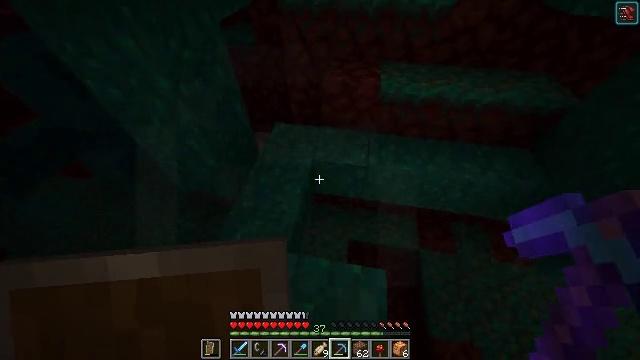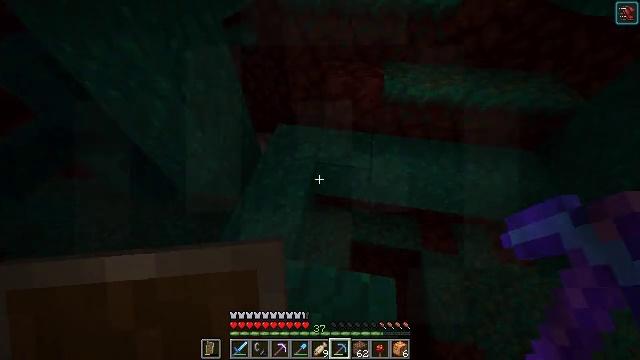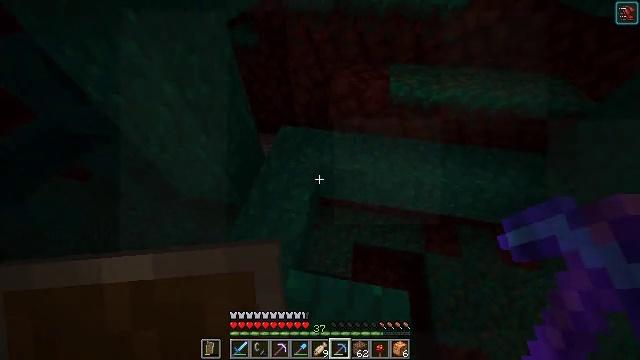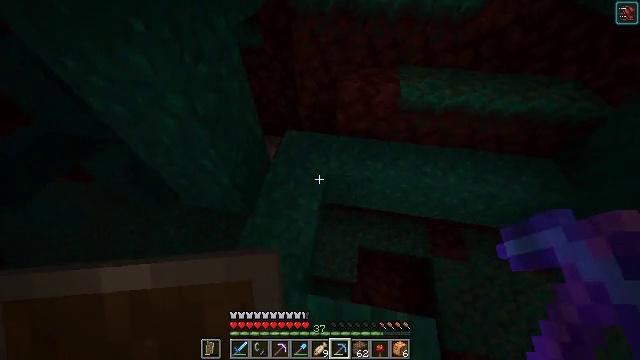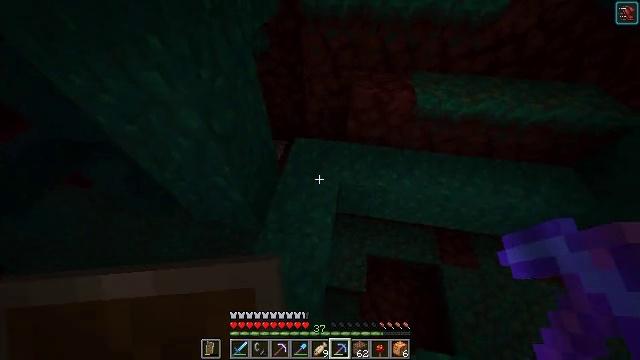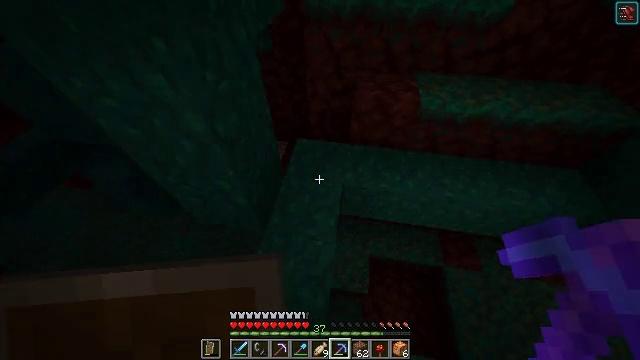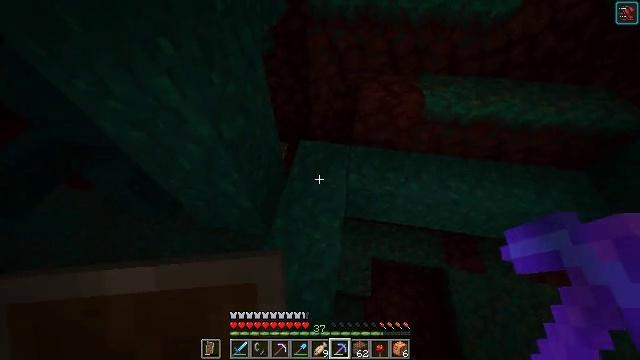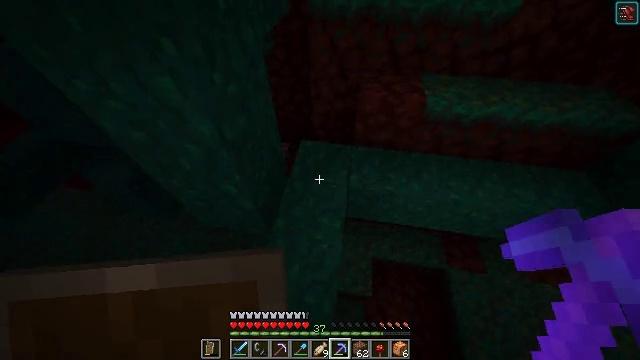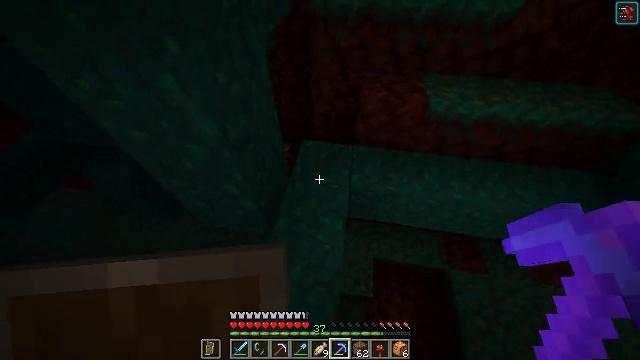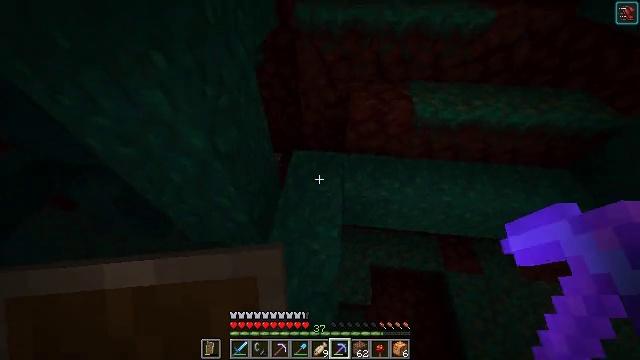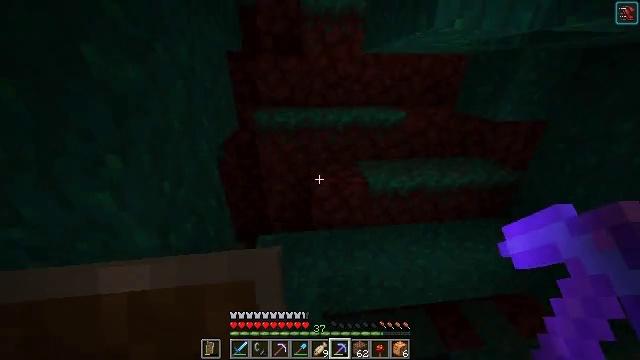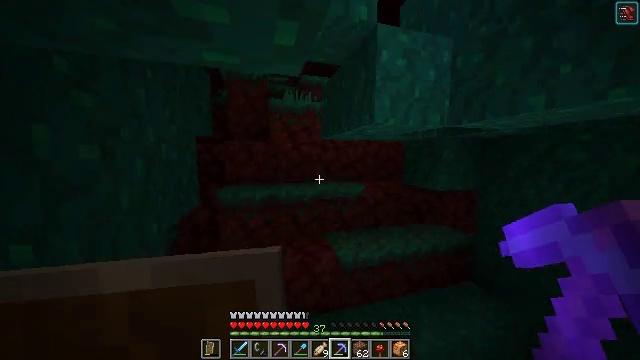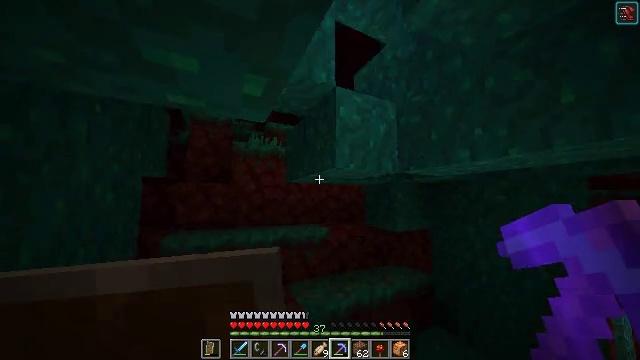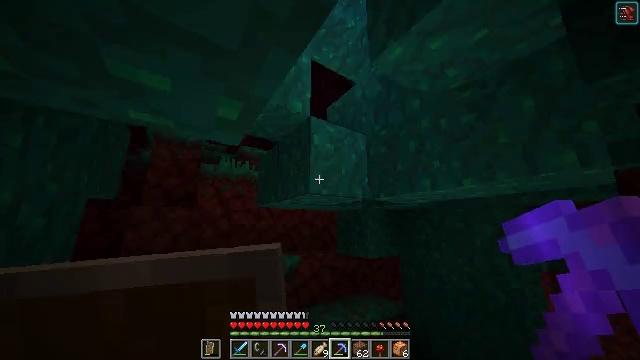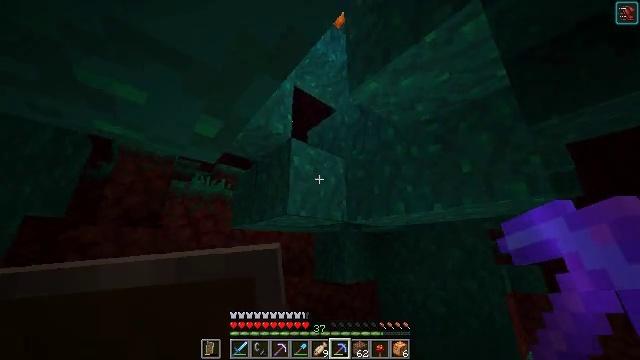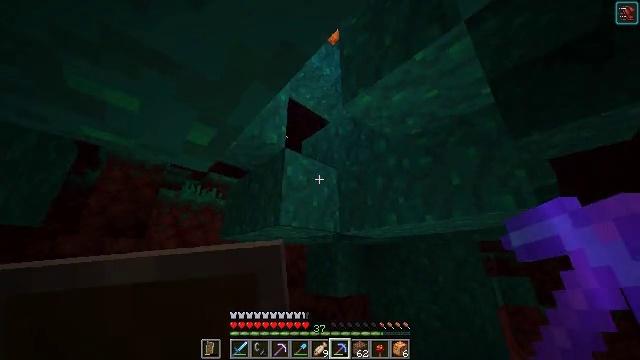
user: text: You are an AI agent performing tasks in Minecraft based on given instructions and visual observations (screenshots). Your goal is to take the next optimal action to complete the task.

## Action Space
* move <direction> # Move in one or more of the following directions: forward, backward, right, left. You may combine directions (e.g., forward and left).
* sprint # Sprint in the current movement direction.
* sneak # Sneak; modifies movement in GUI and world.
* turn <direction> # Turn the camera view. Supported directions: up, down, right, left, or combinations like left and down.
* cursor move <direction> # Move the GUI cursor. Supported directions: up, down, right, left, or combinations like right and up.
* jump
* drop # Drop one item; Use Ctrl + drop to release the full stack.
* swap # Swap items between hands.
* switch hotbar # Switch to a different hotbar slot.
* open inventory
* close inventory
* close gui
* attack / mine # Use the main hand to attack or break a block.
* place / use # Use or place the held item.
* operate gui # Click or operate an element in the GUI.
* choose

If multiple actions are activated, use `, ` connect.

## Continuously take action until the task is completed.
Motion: motion action
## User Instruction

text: Gather shroomlight from the nether.
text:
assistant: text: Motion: move forward and move left
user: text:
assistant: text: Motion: move forward and move left
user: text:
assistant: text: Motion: move forward and move left
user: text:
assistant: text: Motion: no_op
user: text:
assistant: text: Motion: no_op
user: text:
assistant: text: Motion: no_op
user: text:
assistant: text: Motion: no_op
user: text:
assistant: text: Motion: no_op
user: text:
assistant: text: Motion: turn right and up
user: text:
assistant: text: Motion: turn right and up
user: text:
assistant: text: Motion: turn right and up
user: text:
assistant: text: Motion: turn right and up
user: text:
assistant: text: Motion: turn right and up
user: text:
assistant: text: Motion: turn right and up
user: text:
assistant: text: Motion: turn right and up
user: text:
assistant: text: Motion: turn right and up
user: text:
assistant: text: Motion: turn right and up
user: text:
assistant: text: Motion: turn up
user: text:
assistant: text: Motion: turn right and up
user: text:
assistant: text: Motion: turn up
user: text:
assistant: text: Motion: turn left and up
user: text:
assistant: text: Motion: turn left and down
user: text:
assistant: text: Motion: turn left and down
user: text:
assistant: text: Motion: turn left and down
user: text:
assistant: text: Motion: turn left and down
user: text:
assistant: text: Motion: turn left and down
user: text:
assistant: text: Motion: turn left and down
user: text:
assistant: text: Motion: turn left and down
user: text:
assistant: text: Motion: move forward, turn left and down
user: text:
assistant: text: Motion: move forward, turn left and down